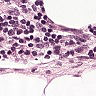
Metastatic tissue present: no